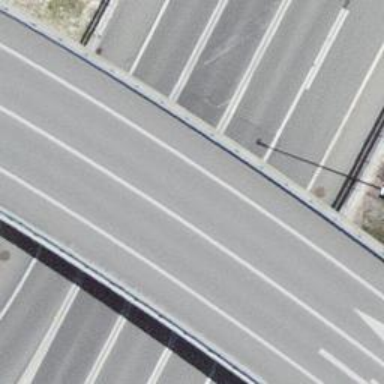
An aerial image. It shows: Bridge with asphalt surface carrying trunk highway.